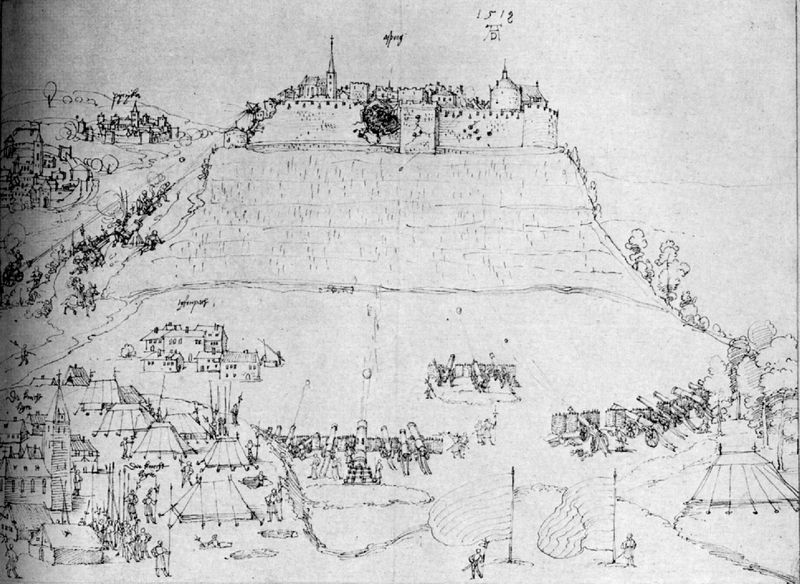
Titel: Die Belagerung des Hohenasperg
Künstler: Albrecht Dürer
Institution: Berlin, Kupferstichkabinett
Schlagwörter: berg, stadt, zeichnung, schloss, häuser, hügel, kirche, turm, fahnen, hang, mauer, schlacht, soldaten, ad, kanone, burg, bleistift, armee, heer, mauern, stadtmauer, kanonen, dürer, zelte, lager, bombardement, belagerung, landsknechte, kanonenkugel, 1512